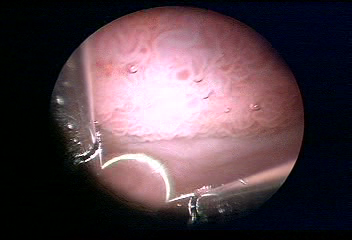
Modality: WLC
Class: Malignant
Subclass: LowGradePapillary
Lesion: L1
Stage: Ta
Morphology: Papillary
Bladder cancer association: Yes
Annotated structures: Tumor